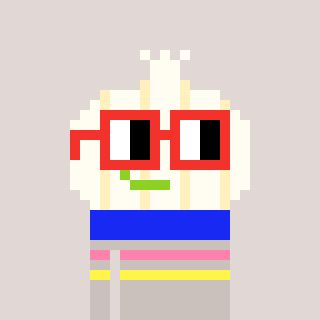
a pixel art character with square red glasses, a garlic-shaped head and a foggrey-colored body on a warm background